Field crop: maize
Growth stage: 1
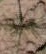
Species: salsola